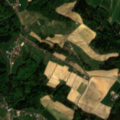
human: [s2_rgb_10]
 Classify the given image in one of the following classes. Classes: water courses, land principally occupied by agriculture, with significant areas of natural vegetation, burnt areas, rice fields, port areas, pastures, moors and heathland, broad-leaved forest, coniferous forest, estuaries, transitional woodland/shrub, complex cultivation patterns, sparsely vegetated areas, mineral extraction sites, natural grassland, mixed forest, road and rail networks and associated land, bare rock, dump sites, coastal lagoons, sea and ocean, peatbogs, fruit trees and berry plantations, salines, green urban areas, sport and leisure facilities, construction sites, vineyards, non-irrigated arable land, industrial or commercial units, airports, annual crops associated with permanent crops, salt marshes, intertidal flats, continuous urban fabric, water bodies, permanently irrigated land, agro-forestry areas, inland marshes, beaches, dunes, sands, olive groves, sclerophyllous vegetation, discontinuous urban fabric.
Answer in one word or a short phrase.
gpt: non-irrigated arable land, complex cultivation patterns, broad-leaved forest, mixed forest